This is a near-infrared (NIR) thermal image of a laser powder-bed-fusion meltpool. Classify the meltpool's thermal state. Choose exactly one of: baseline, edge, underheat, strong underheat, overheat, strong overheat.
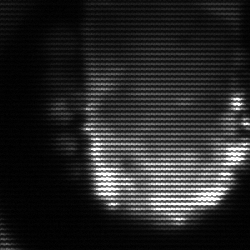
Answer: baseline